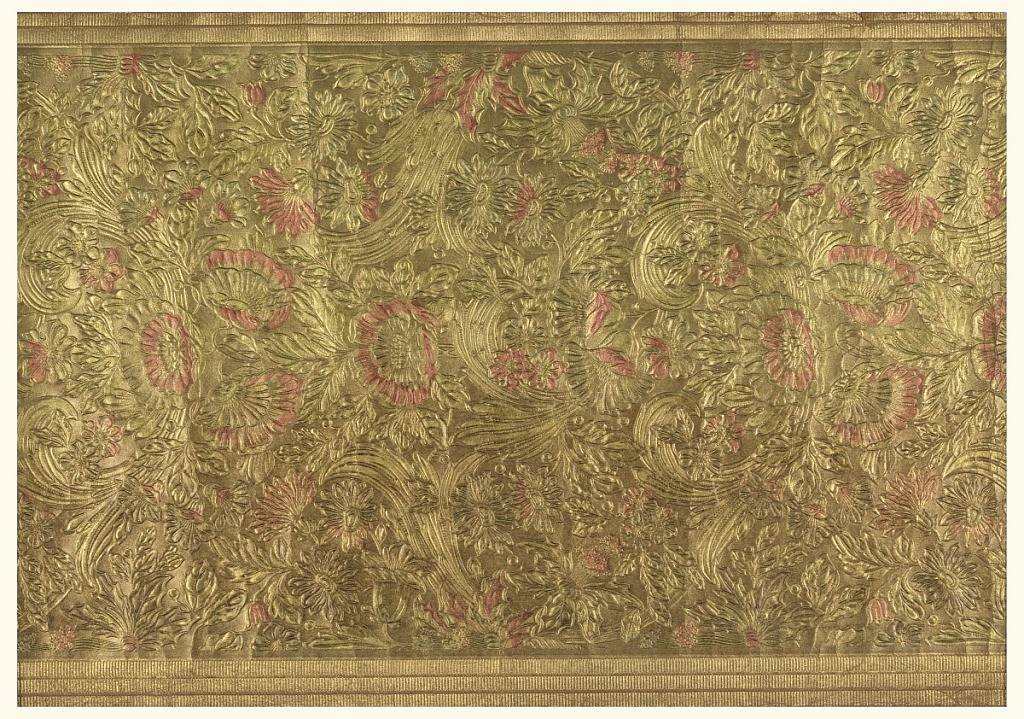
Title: Sidewall
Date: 1875–99
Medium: Block-printed paper, embossed, hand-rubbed oil finish
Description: Imitation leather. Allover embossed pattern of scrolls and flowers in pink and gold-brown.